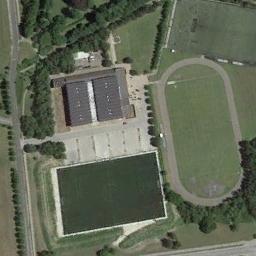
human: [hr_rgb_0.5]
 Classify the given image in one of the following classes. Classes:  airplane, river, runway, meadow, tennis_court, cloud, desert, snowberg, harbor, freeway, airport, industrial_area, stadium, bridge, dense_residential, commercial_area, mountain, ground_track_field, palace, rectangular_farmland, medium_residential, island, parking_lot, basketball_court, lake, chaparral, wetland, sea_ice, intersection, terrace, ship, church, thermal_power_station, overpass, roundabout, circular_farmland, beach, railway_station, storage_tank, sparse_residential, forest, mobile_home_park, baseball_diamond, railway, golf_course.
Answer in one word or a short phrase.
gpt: ground_track_field